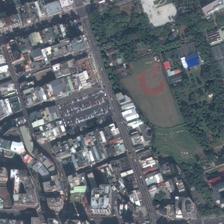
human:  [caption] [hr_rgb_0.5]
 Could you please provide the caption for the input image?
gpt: an irregular playground surrounded by lush plants is close to residential area .

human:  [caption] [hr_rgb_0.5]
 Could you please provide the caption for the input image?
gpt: a irregular playground and a large area of grass surrounded .

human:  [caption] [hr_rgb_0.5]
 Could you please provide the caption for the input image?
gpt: many buildings and a piece of green trees are around a parking lot and a playground .

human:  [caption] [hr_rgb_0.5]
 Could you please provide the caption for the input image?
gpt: a baseball field is surroundeded by many buildings and green trees .

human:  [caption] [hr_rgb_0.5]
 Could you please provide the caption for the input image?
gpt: a baseball field next to many green trees and a parking lot with many cars parked are in two sides of a street .